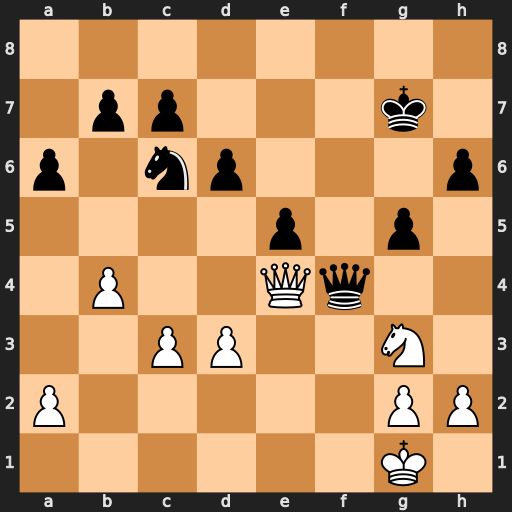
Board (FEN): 8/1pp3k1/p1np3p/4p1p1/1P2Qq2/2PP2N1/P5PP/6K1
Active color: w
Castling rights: -
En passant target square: -
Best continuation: Nh5+ Kf8 Nxf4